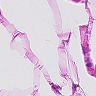
Metastatic tissue present: no